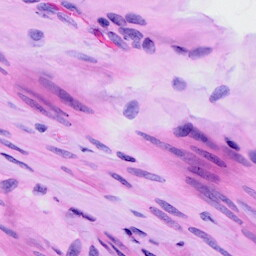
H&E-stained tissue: Ovarian